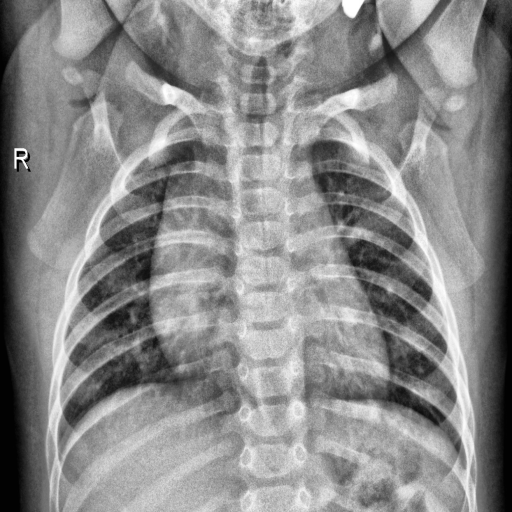
Finding: NORMAL